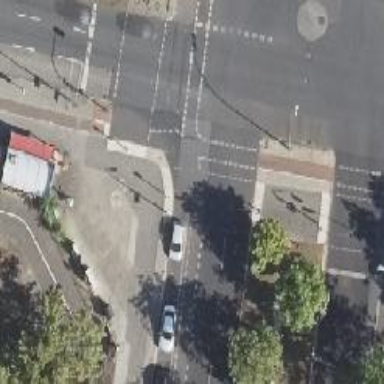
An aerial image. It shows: Crossing with traffic signals.